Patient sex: F
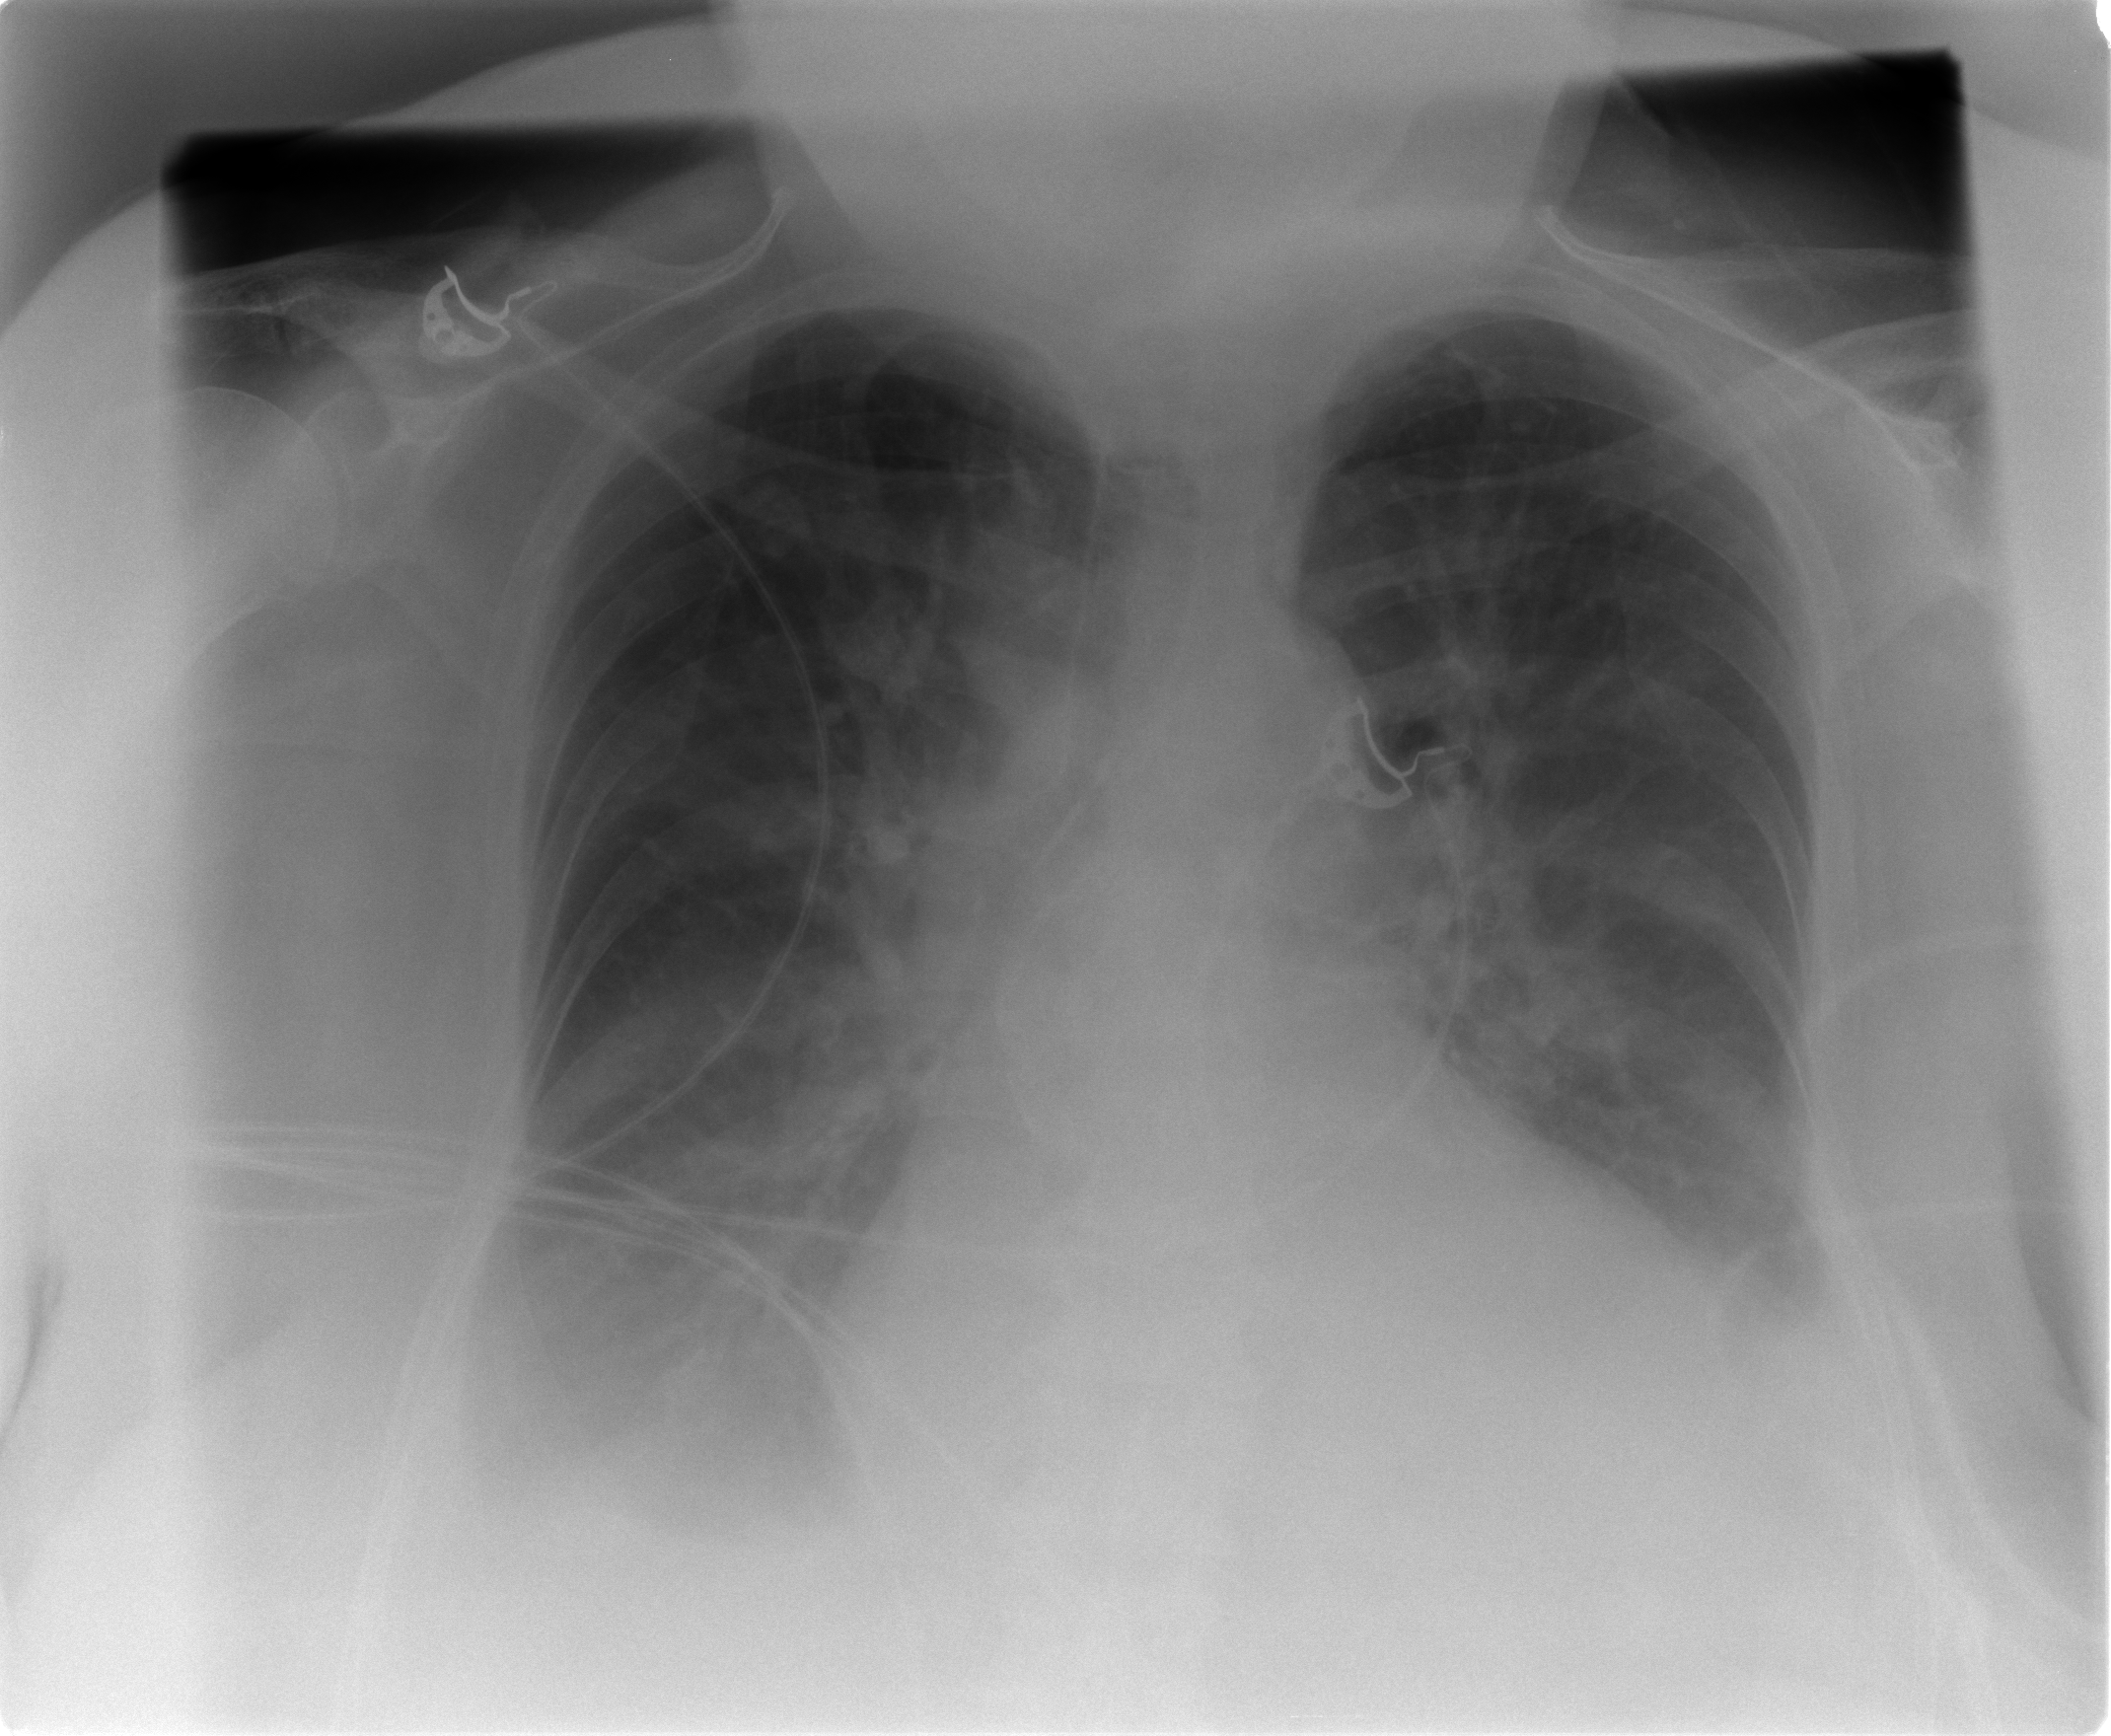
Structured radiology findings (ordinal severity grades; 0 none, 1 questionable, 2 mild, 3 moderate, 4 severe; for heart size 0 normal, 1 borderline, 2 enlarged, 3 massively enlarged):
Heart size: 2
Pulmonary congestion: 2
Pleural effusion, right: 2
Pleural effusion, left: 2
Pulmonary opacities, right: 2
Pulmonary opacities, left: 2
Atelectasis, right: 2
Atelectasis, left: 2